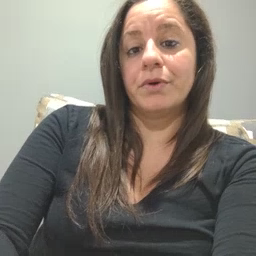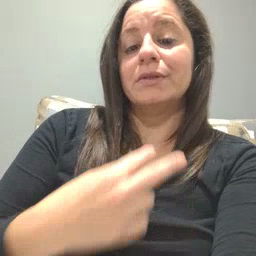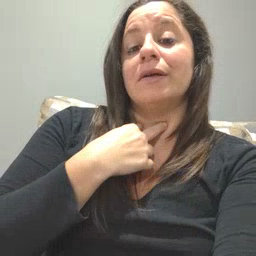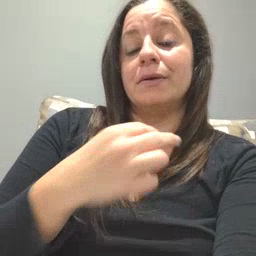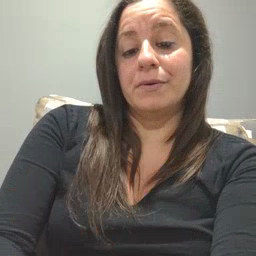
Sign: stuck